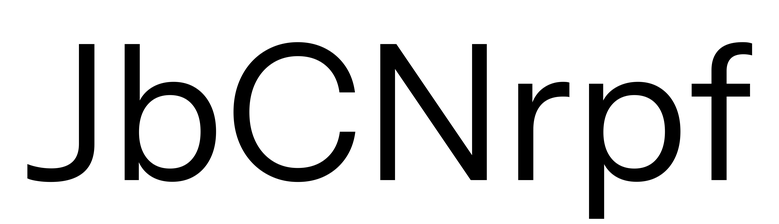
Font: InstrumentSans_Regular